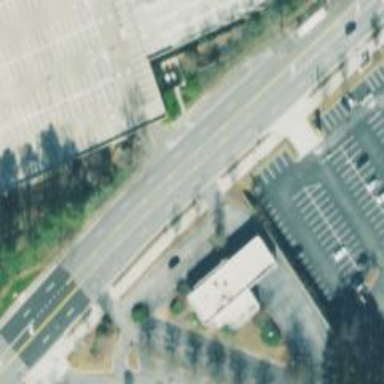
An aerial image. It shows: Emergency access point on the road.